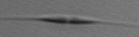
Label: Cylindrotheca